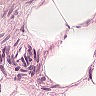
Metastatic tissue present: no